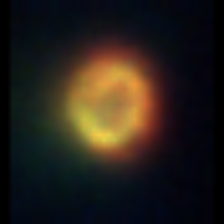
Taxon: NanoPlankton
Group: Other